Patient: sex M, age 30
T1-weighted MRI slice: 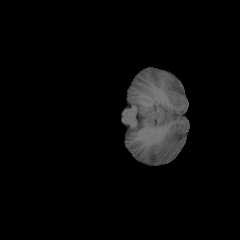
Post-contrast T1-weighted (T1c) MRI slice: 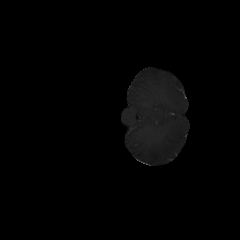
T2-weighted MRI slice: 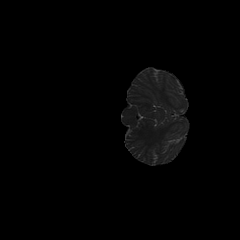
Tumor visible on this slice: no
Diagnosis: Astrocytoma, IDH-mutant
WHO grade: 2